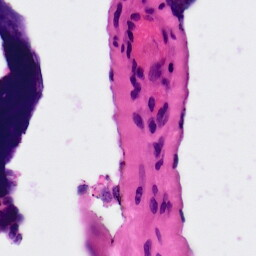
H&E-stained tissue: Ovarian